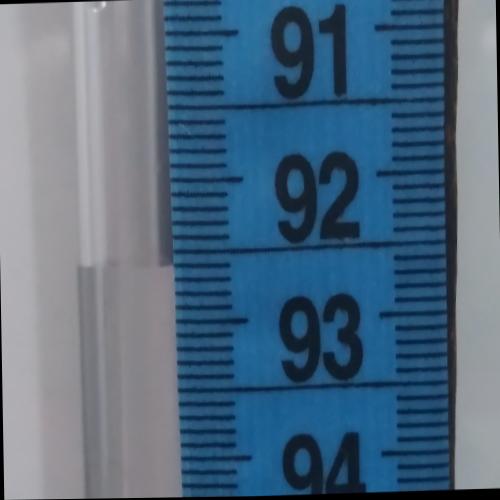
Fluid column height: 92.6 cm